Question: I'm doing some custom controls and I have some text being drawn via Glyph Runs
My problem is that degC isn't being rendered properly by my glyphs (regardless of font family) and looks like this:

So my code (simplified) for the glyph run is:
'''
var typeface = new Typeface(this.FontFamily, this.FontStyle, this.FontWeight, this.FontStretch);
...
GlyphRun glyphRun = CreateGlyphRun(typeface, "degC", 10, new Point(0,0));
dc.DrawGlyphRun(brush, glyphRun);
'''
Where
'''
internal static GlyphRun CreateGlyphRun(Typeface typeface, string text, double size, Point origin)
{
if (text.Length == 0)
return null;
GlyphTypeface glyphTypeface;
typeface.TryGetGlyphTypeface(out glyphTypeface)
var glyphIndexes = new ushort[text.Length];
var advanceWidths = new double[text.Length];
for (int n = 0; n < text.Length; n++)
{
var glyphIndex = (ushort)(text[n] - 29);
glyphIndexes[n] = glyphIndex;
advanceWidths[n] = glyphTypeface.AdvanceWidths[glyphIndex] * size;
}
var glyphRun = new GlyphRun(glyphTypeface, 0, false, size, glyphIndexes, origin, advanceWidths, null, null,
null,
null, null, null);
return glyphRun;
}
'''
I assume its some kind of localisation issue. Any help would be appreciated.
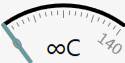
Answer: Try to replace
'''
var glyphIndex = (ushort)(text[n] - 29);
'''
with
'''
var glyphIndex = glyphTypeface.CharacterToGlyphMap[text[n]];
'''